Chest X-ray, AP view. Patient: 50 years old, sex M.
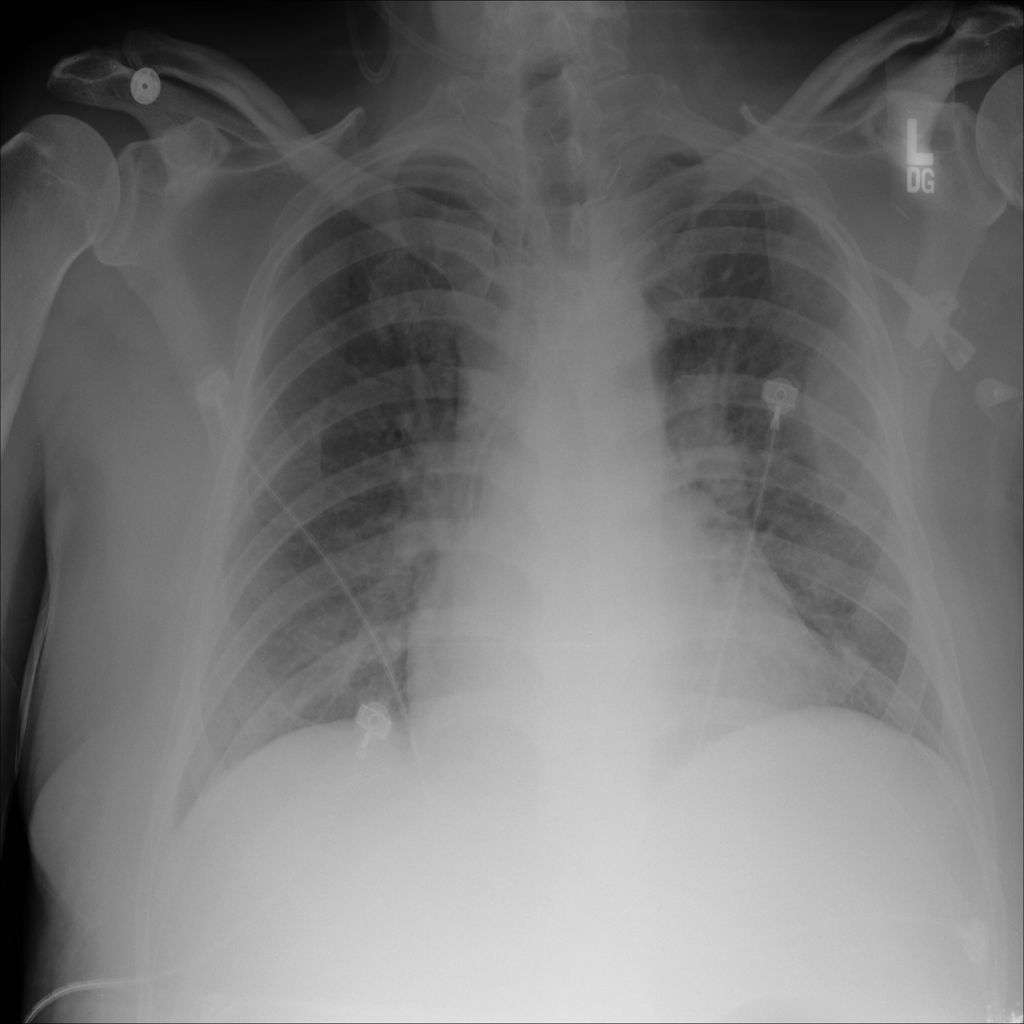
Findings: Consolidation